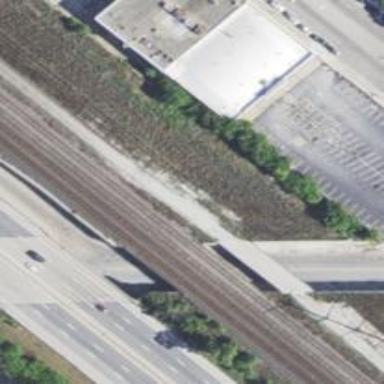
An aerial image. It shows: Bridge over railway siding.